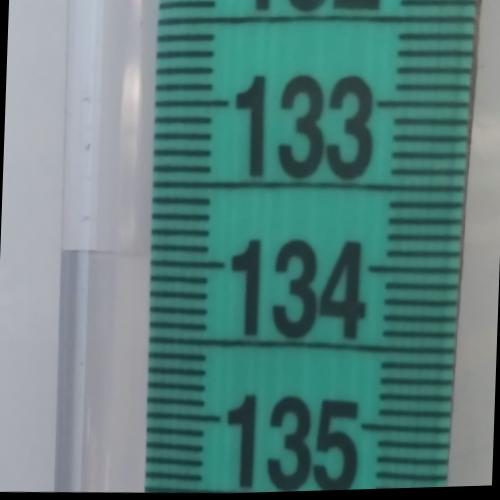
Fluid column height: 134.0 cm